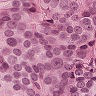
Metastatic tissue present: yes